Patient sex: M
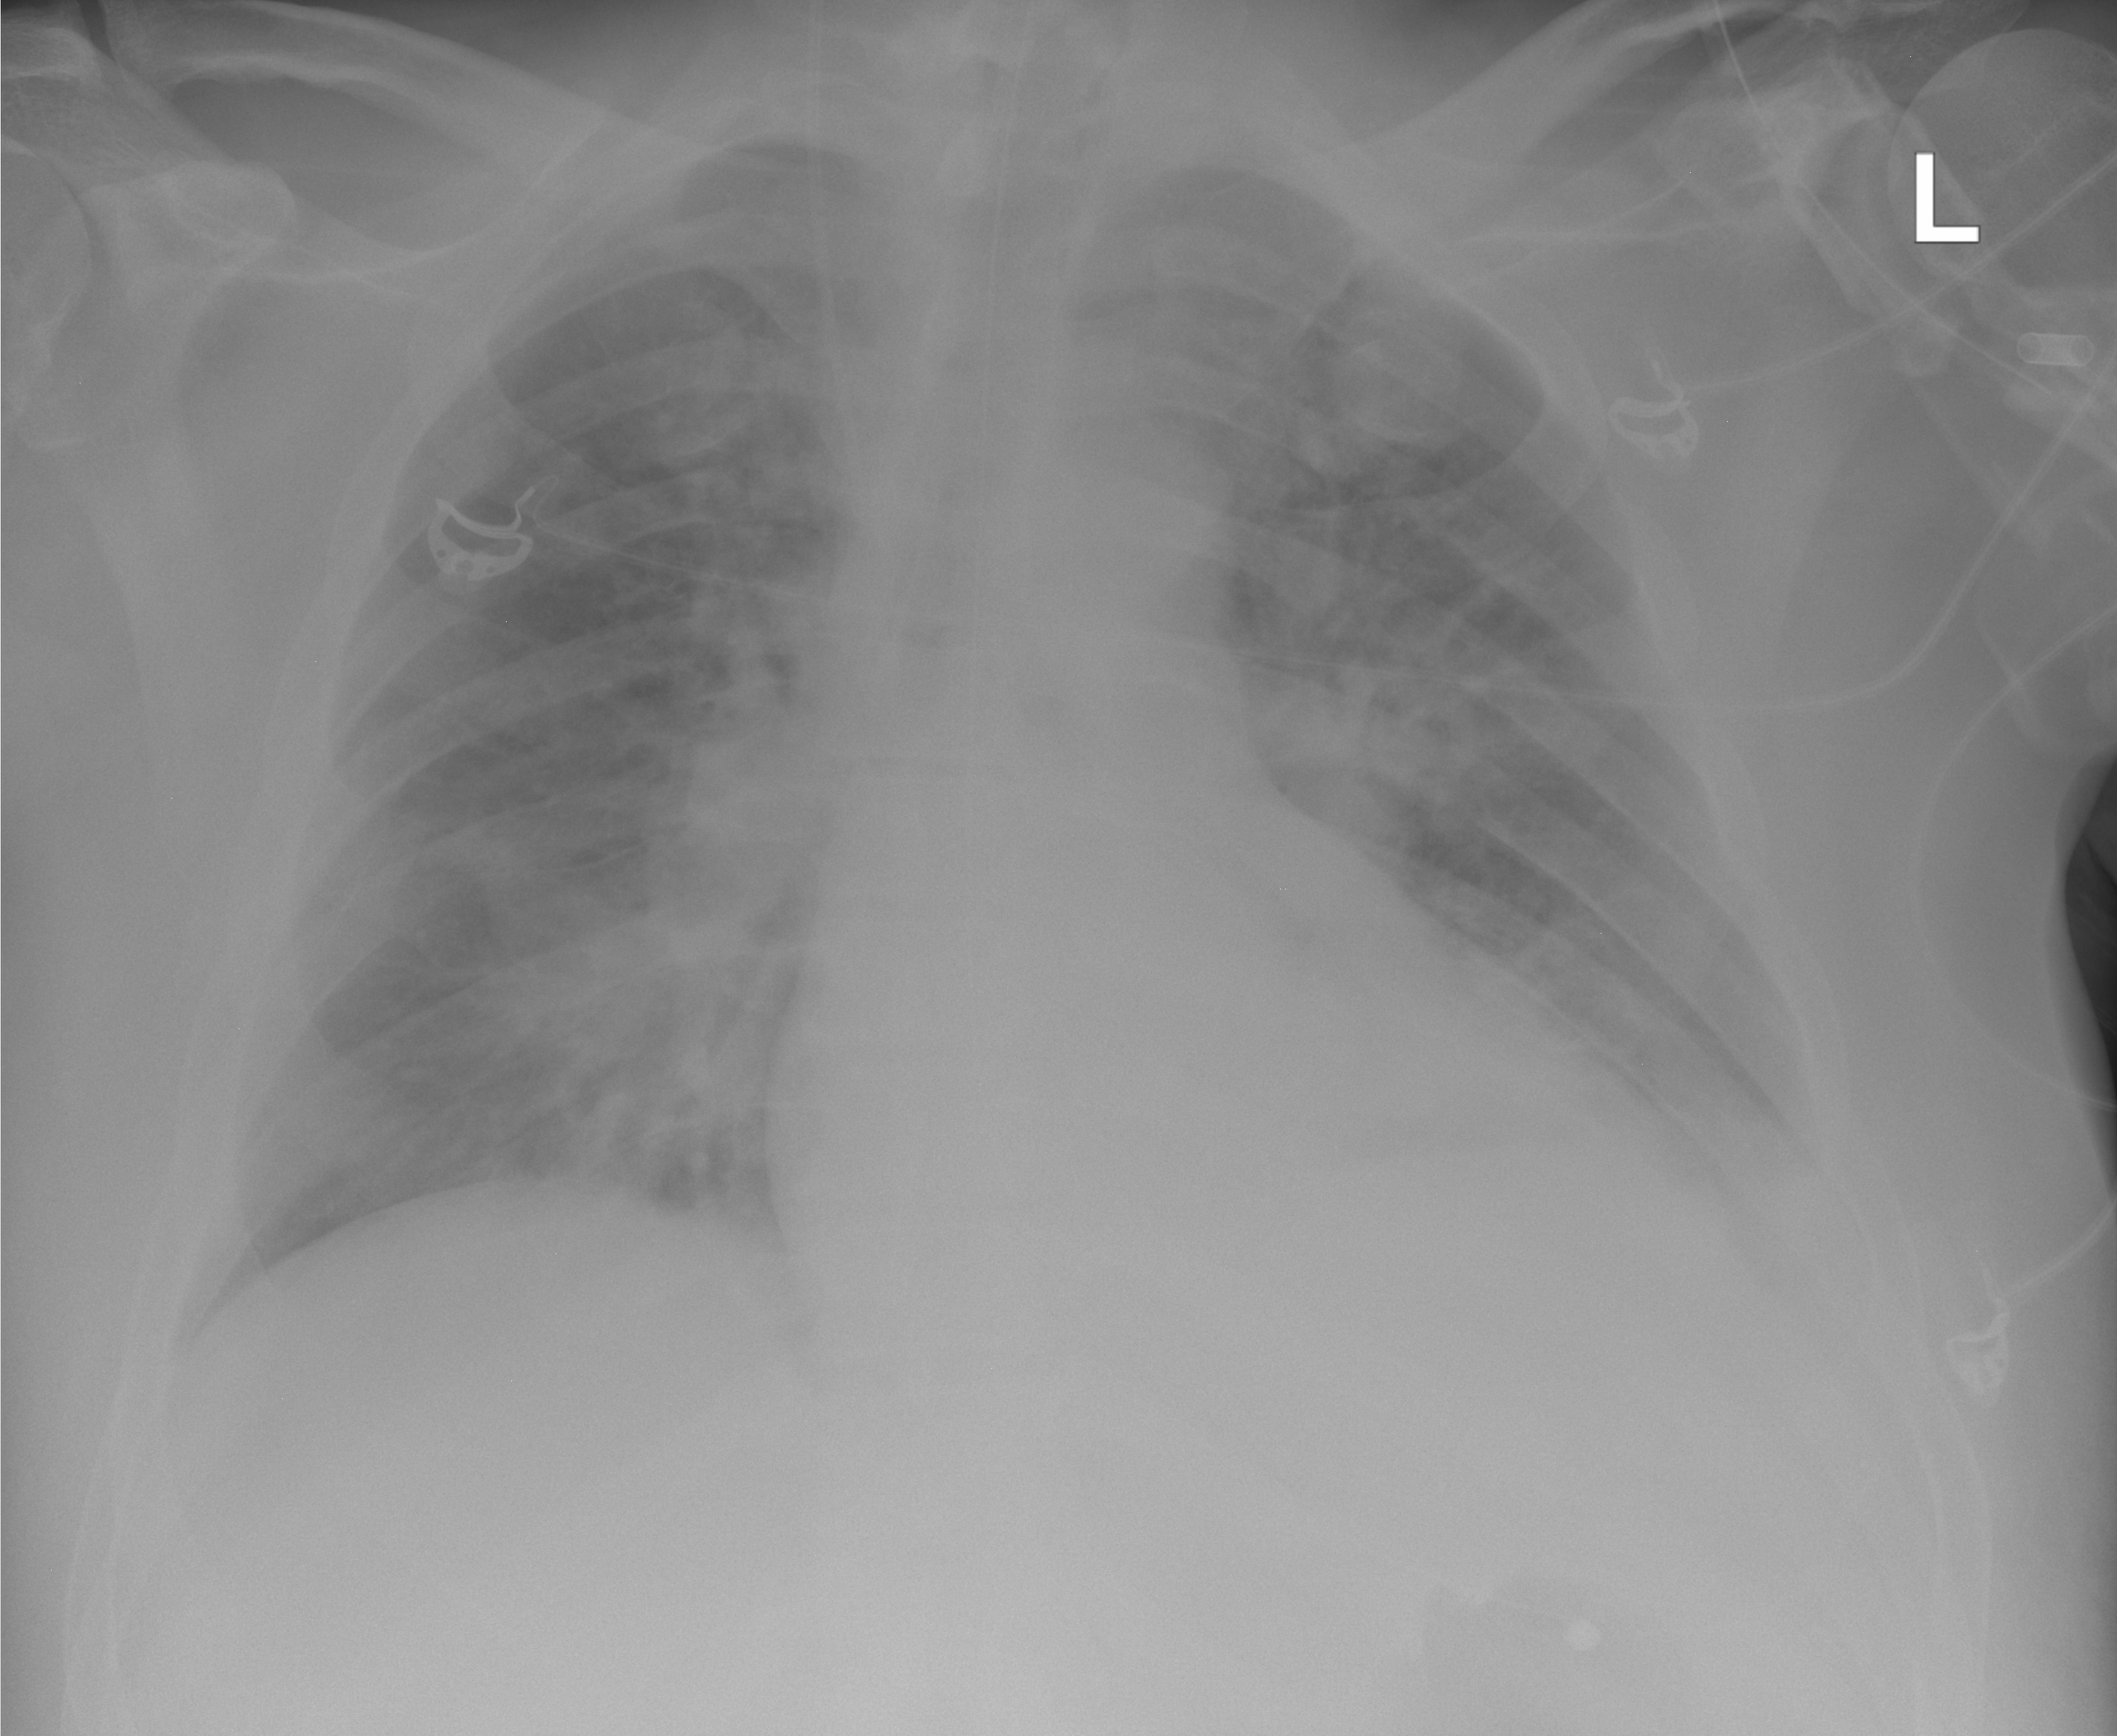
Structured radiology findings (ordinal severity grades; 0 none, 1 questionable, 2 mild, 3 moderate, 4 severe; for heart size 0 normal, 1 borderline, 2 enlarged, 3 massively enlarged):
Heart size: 2
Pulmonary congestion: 2
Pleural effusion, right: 0
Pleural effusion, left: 2
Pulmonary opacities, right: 2
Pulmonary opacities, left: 2
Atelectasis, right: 0
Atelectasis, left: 2